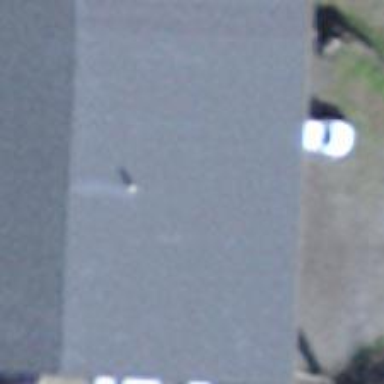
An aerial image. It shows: Car repair shop.